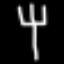
Label: fork